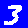
Digit: 3